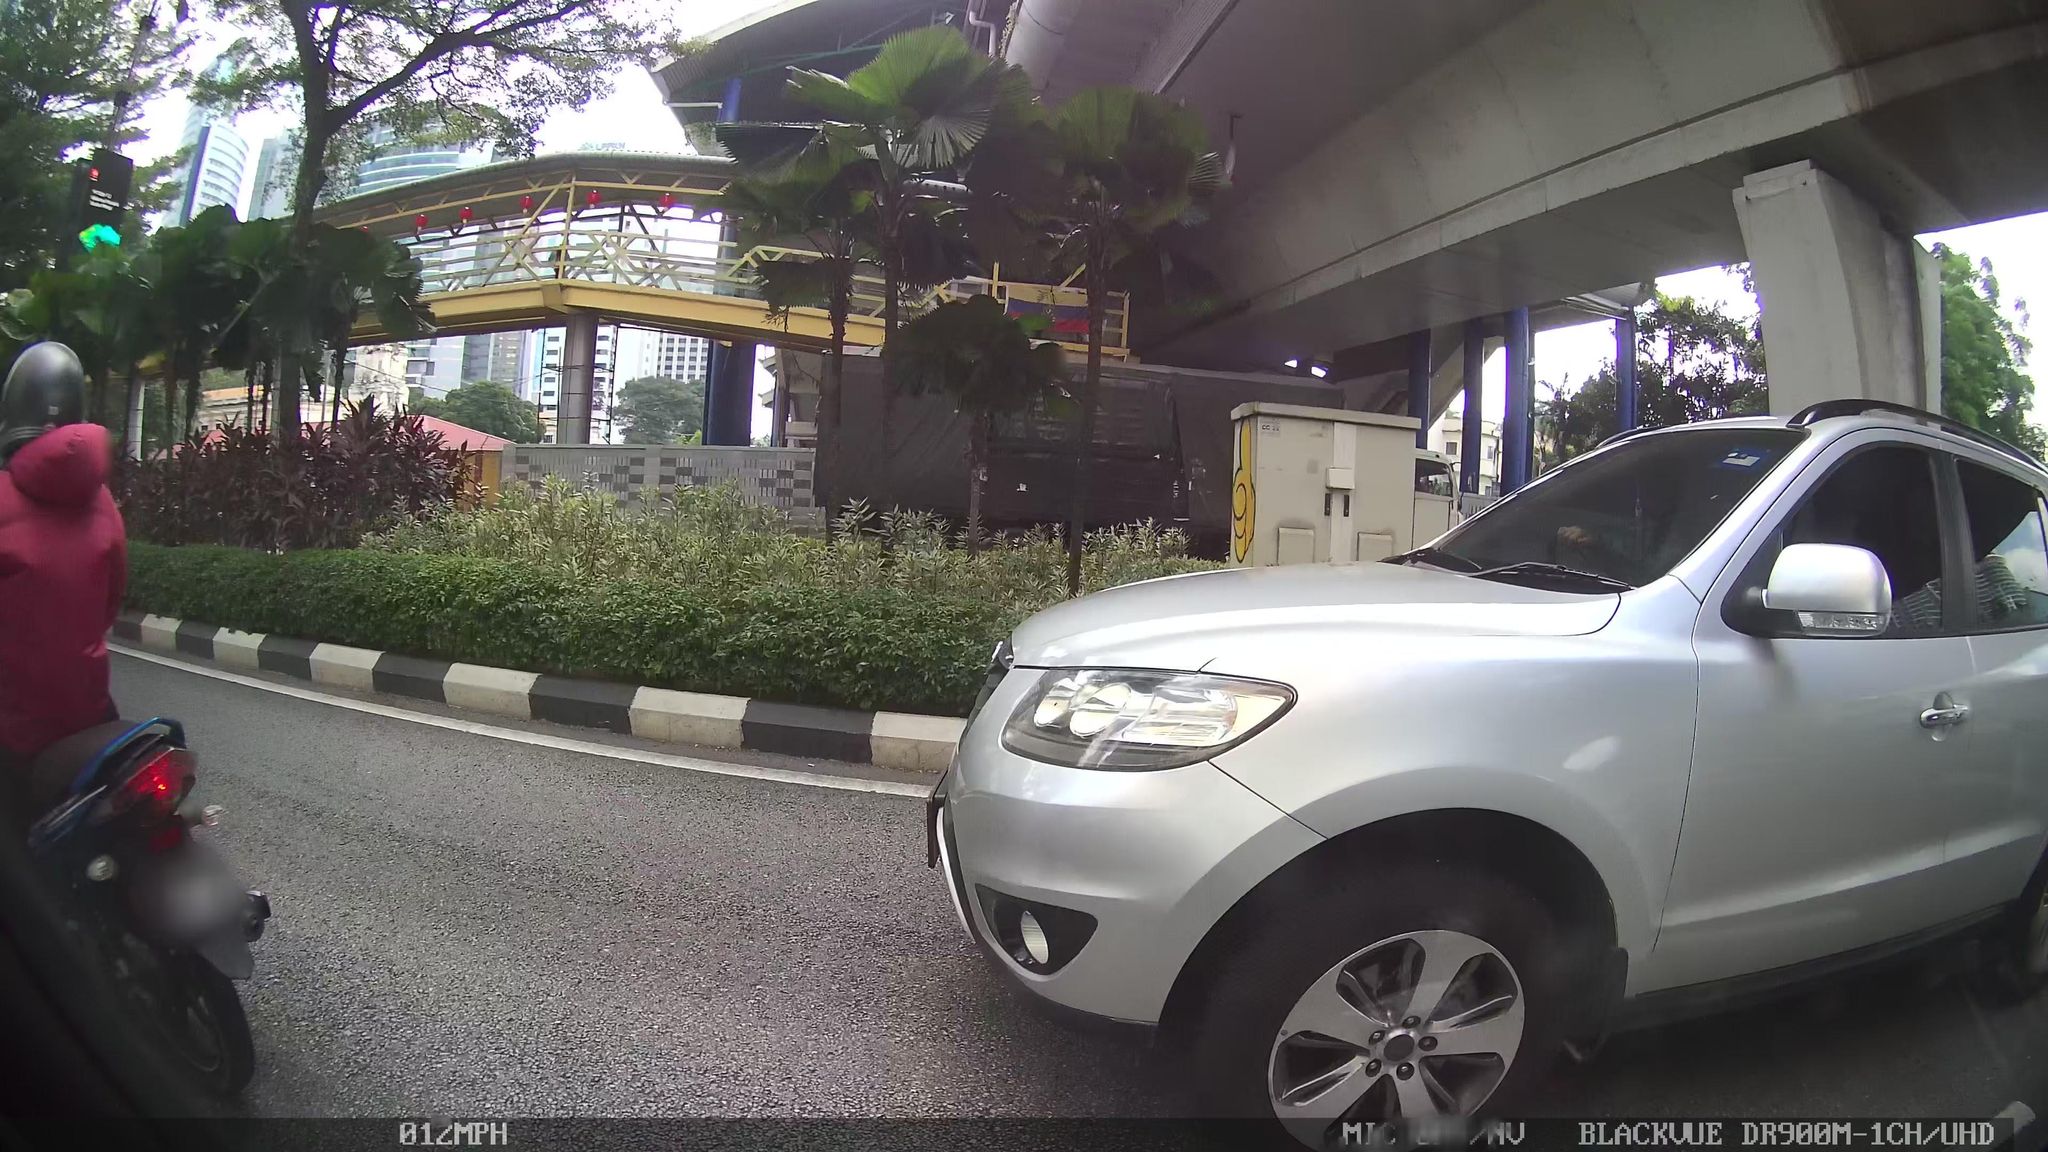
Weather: clear
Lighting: day
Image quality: good
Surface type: walking surface
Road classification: trunk_link, secondary
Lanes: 4, 2, 3
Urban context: urban centre
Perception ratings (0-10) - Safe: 7.18, Lively: 6.94, Beautiful: 4.95, Boring: 5.54, Depressing: 5, Wealthy: 5.53